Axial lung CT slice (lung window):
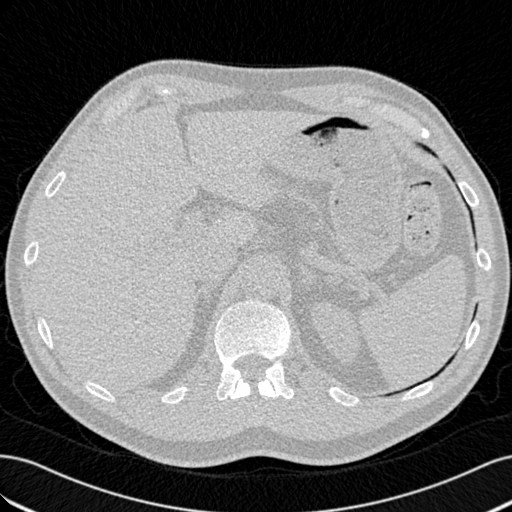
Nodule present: no